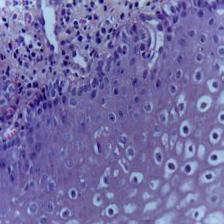
Diagnosis: OSCC